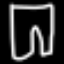
Label: pants